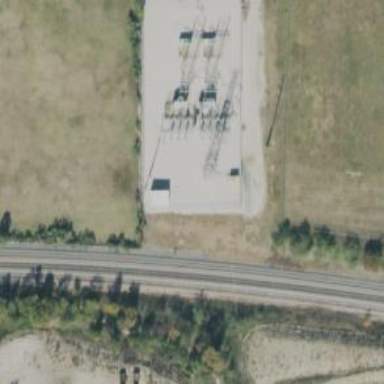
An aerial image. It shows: Outdoor distribution power substation.